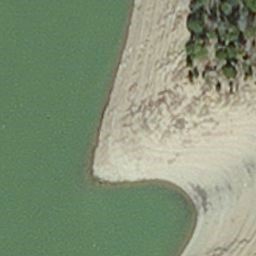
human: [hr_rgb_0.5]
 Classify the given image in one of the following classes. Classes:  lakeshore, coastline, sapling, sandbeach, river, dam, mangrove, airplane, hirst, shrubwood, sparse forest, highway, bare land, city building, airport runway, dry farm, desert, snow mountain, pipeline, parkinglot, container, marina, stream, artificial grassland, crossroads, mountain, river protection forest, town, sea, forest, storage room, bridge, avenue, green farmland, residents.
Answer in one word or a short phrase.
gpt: hirst